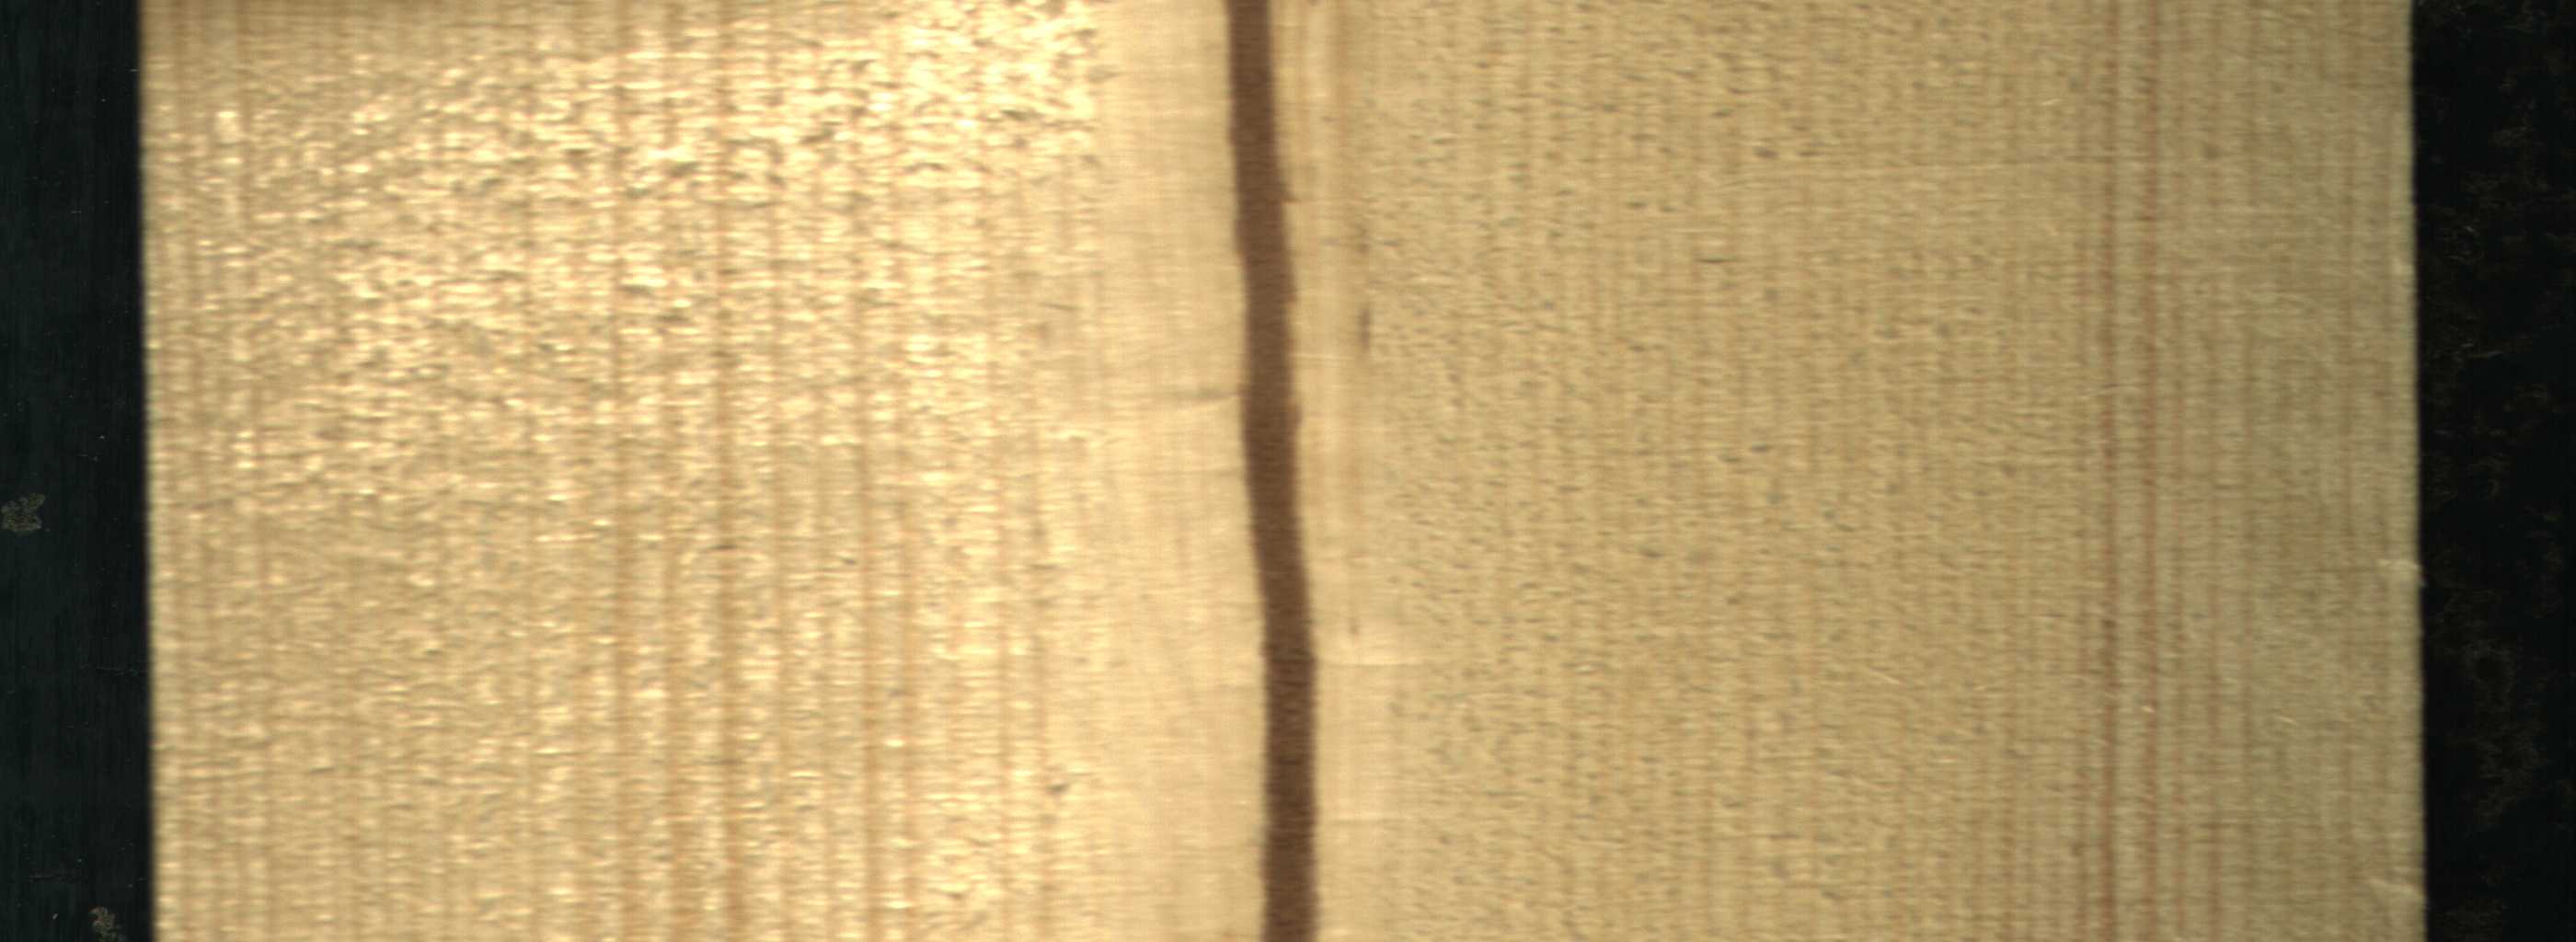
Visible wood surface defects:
Marrow